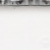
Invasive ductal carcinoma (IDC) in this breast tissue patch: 0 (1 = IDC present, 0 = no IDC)